Field crop: maize
Growth stage: 2
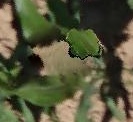
Species: maize